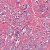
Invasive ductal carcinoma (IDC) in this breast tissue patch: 1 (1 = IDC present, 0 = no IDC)